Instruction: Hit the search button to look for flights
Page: home
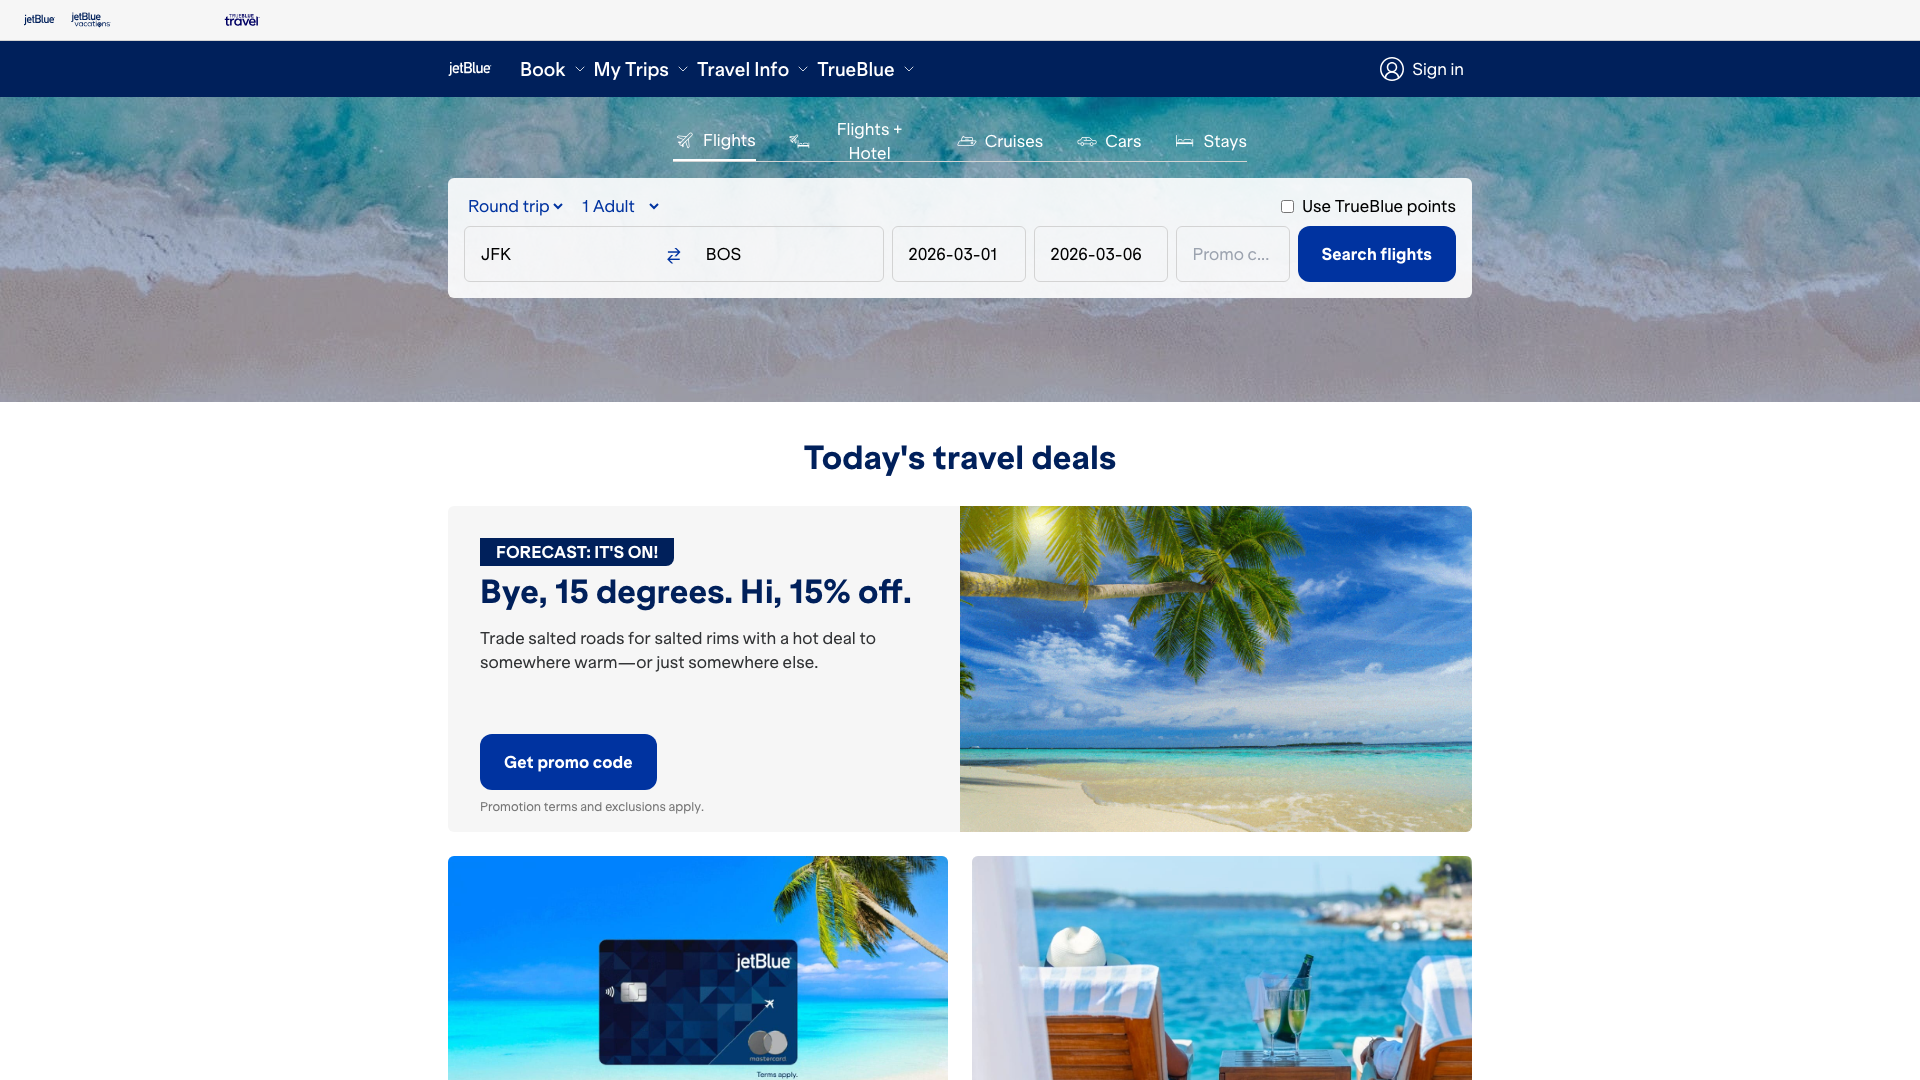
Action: click